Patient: sex M, age 78
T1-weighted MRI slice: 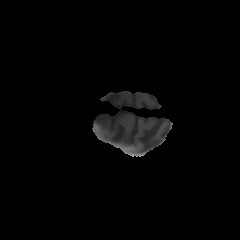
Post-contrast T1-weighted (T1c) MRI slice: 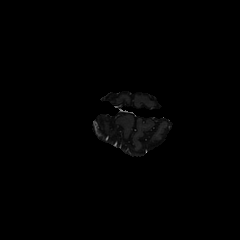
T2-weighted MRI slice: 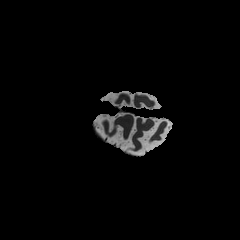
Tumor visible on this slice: no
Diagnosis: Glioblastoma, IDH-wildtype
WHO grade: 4